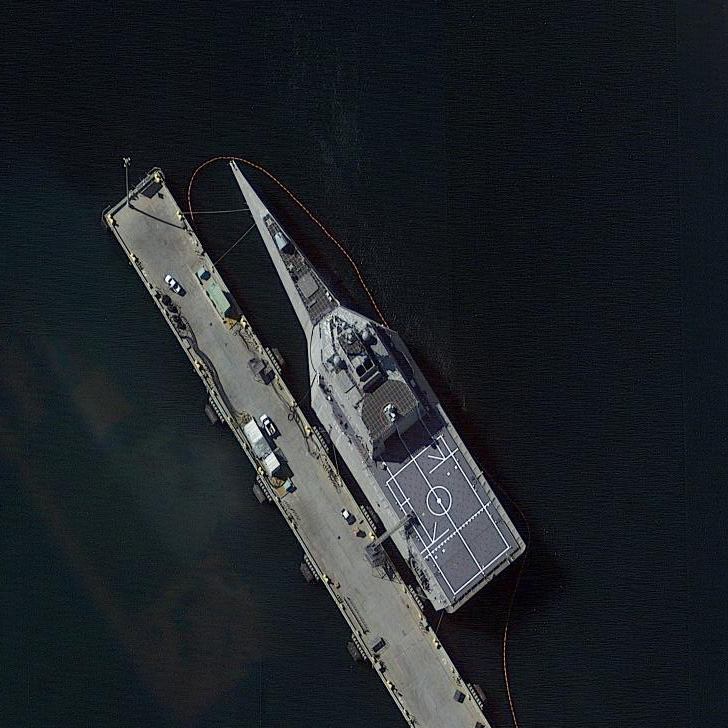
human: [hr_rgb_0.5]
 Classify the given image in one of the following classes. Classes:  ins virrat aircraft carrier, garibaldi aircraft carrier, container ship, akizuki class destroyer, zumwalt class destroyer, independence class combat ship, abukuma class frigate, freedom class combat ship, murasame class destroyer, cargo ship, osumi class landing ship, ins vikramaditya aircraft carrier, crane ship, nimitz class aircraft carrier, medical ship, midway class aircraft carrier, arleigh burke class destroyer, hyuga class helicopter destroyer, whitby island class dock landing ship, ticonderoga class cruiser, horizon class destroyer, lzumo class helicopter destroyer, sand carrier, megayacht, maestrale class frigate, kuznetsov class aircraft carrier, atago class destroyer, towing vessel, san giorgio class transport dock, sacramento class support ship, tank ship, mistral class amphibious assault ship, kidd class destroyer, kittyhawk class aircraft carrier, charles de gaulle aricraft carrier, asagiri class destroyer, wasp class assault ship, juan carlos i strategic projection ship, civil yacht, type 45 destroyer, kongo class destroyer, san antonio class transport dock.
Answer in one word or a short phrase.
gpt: Independence class combat ship